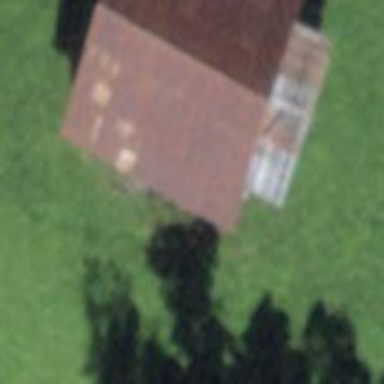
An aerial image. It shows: Barn.